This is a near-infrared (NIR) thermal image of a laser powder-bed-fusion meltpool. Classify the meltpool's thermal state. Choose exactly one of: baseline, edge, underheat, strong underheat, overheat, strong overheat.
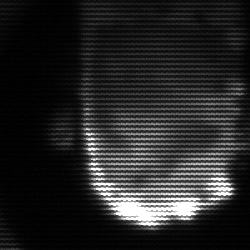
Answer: baseline